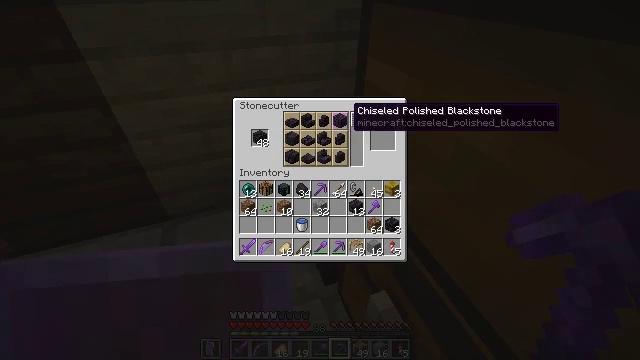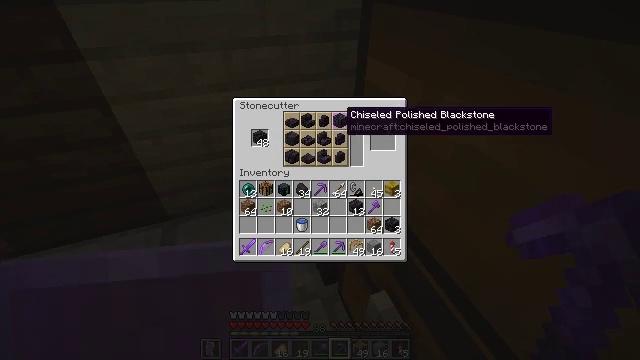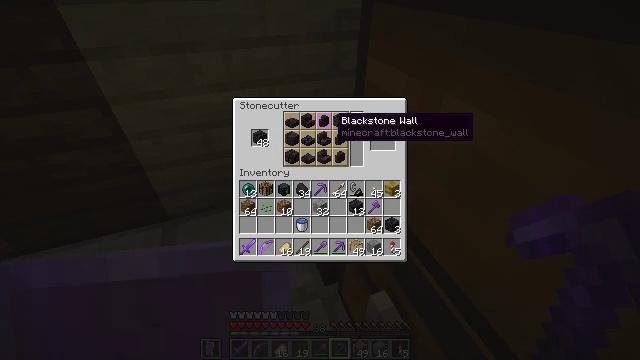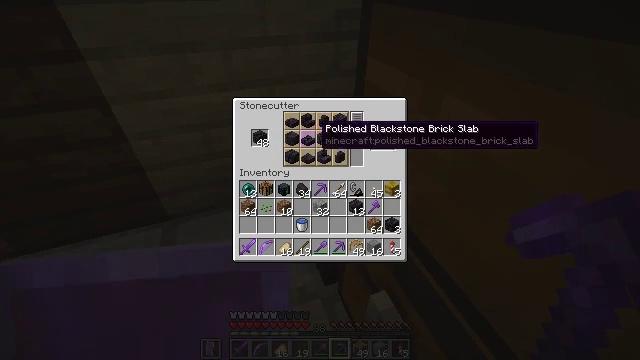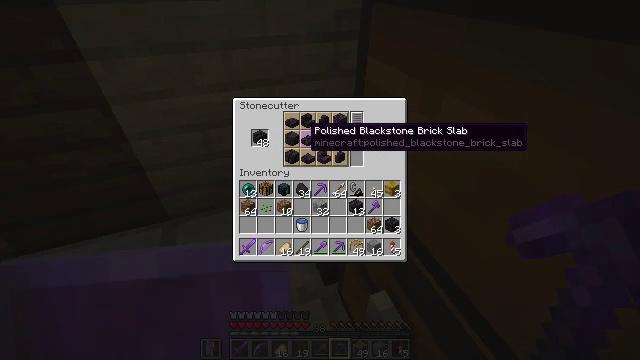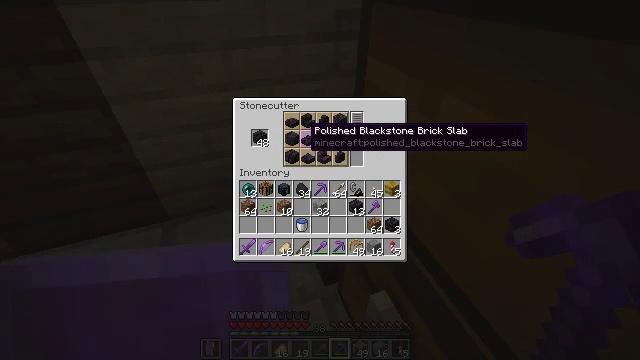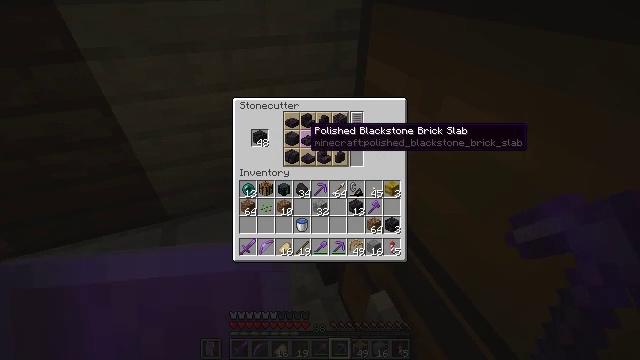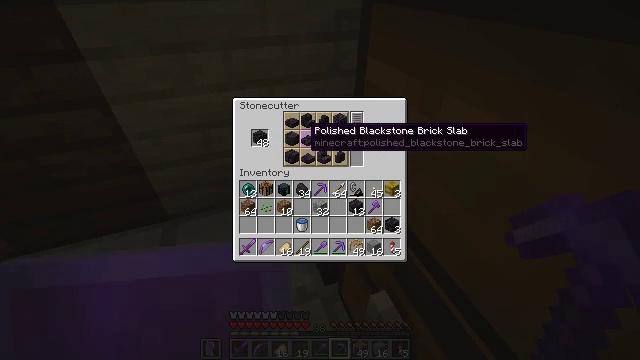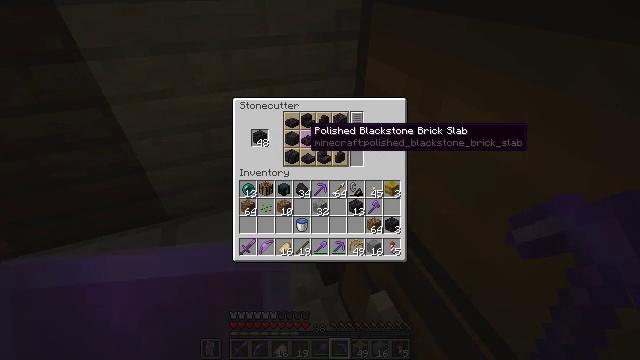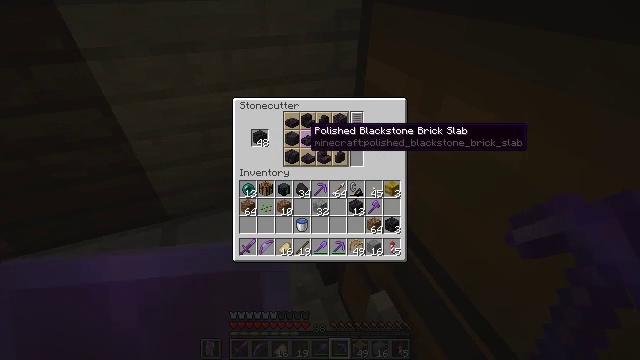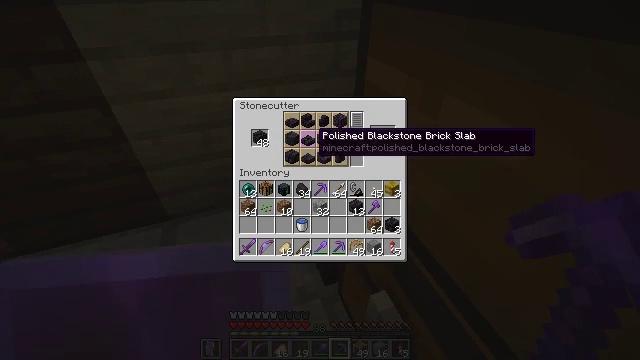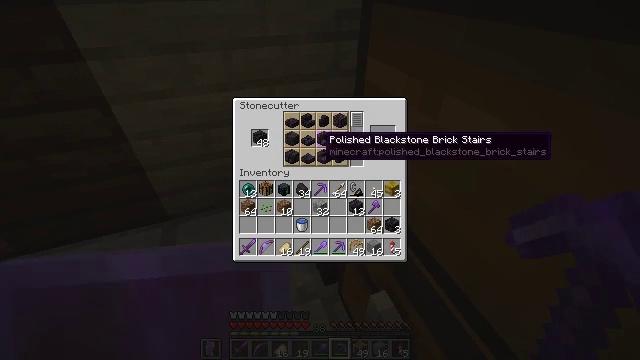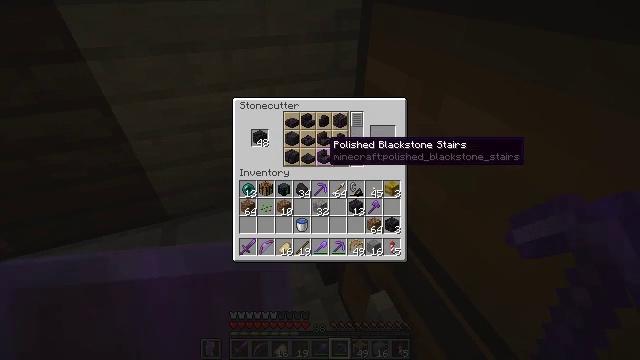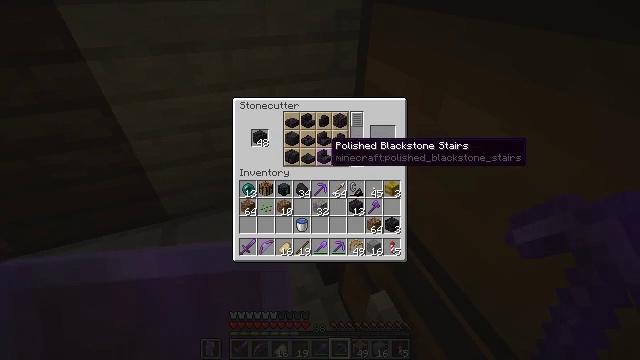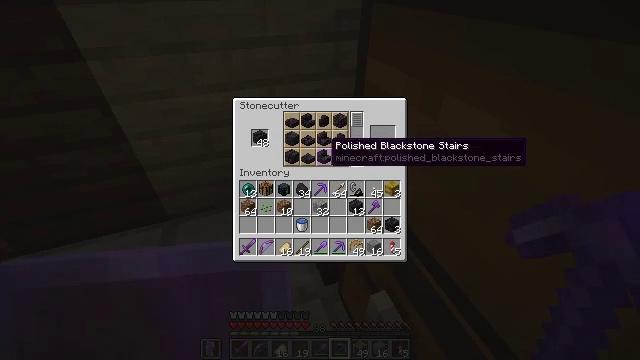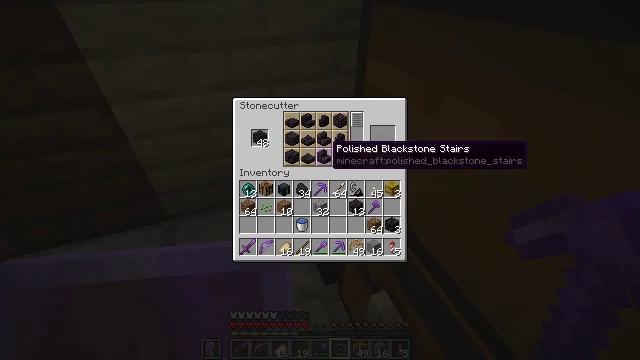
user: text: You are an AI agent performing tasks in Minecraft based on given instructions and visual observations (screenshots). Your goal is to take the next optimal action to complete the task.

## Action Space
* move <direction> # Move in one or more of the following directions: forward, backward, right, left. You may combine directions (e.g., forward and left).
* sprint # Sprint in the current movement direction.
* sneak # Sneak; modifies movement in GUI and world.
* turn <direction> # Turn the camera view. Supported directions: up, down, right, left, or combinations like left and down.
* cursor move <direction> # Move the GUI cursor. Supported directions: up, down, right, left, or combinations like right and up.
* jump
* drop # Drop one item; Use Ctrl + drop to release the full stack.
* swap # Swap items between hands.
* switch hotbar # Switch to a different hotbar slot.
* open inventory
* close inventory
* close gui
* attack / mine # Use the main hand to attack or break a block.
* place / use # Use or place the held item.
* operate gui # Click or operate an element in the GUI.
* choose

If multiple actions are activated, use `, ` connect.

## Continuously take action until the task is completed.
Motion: motion action
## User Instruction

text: Use polished blackstone to make polished blackstone bricks.
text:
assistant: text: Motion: turn left
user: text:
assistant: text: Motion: turn left
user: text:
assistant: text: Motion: turn left and down
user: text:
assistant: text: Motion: turn left
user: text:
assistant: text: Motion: no_op
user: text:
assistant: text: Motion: no_op
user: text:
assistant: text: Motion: no_op
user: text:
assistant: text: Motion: no_op
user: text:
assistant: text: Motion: no_op
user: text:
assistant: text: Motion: turn right
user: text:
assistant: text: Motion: turn right
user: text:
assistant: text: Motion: no_op
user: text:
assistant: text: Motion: no_op
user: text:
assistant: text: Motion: no_op
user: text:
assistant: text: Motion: no_op
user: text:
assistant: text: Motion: no_op
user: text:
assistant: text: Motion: no_op
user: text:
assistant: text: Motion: no_op
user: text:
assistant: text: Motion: no_op
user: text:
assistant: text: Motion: no_op
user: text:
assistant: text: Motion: no_op
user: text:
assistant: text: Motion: no_op
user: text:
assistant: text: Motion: no_op
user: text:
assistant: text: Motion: no_op
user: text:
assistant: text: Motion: no_op
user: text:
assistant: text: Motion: no_op
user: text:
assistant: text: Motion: no_op
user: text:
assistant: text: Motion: no_op
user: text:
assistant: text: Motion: turn right
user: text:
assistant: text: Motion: turn right